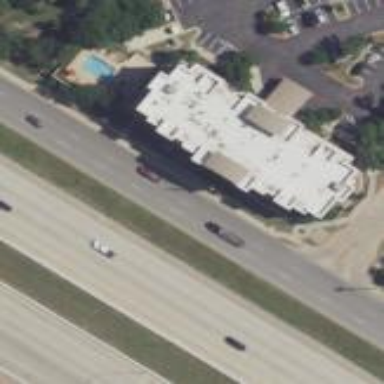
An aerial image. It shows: Hotel building.